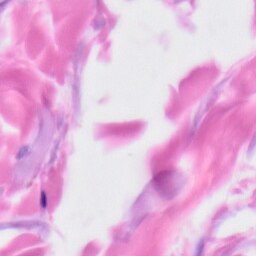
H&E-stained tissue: Skin